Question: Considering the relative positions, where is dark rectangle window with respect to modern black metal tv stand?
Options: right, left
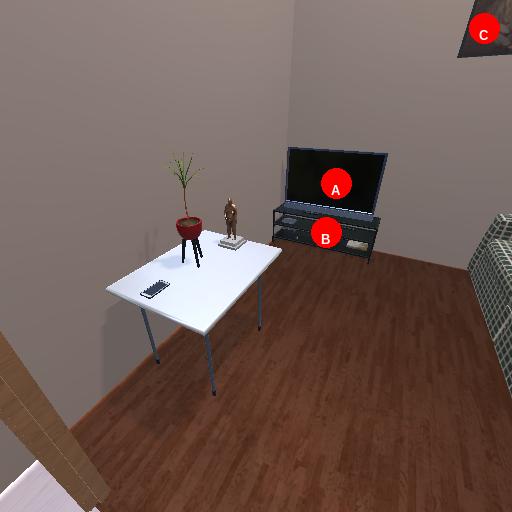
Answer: right